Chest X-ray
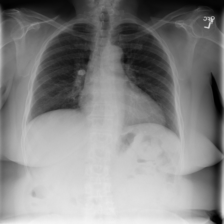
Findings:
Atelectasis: negative
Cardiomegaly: negative
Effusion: negative
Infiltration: negative
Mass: negative
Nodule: negative
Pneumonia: negative
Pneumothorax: negative
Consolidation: negative
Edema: negative
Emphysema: negative
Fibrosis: negative
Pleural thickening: negative
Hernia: negative